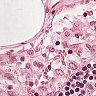
Metastatic tissue present: no